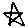
Label: star